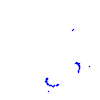
Particle: proton